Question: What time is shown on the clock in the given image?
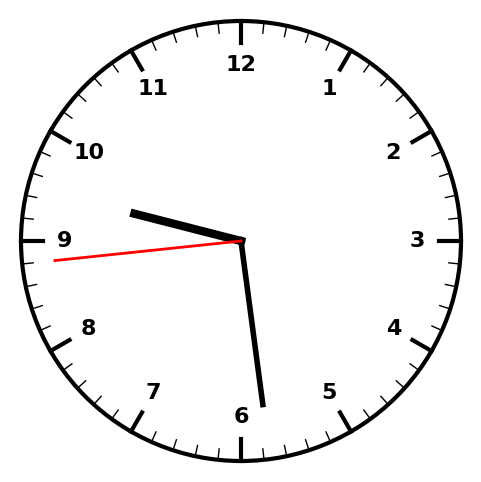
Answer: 09:28:44